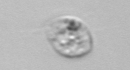
Label: Amoeba